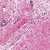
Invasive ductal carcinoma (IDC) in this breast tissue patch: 0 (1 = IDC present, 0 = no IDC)